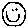
Label: smiley face